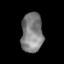
Tissue: prostate
Cell type: T cells
Senescence score: 0.2477
Nuclear area (px): 838
Mean DAPI intensity: 128.584